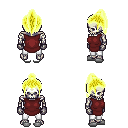
a pixel art fantasy rpg character, male body template, skeleton, maroon tunic, white pants, gold long topknot hairstyle, metal gloves, white slippers, four views (front, back, left, right), 2x2 character sprite sheet, small pixel art, hard edges, no anti-aliasing